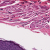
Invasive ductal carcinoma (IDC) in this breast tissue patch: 0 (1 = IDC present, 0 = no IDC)